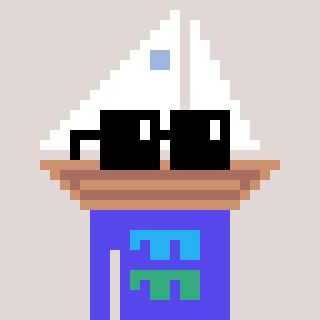
a pixel art character with square black sunglasses, a sailboat-shaped head and a computerblue-colored body on a warm background